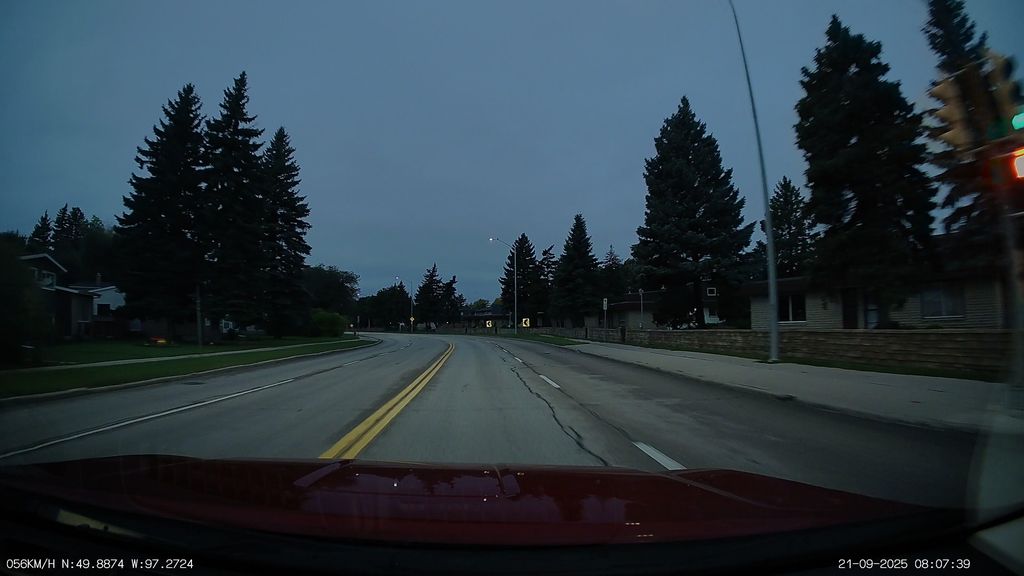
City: winnipeg